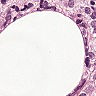
Metastatic tissue present: yes